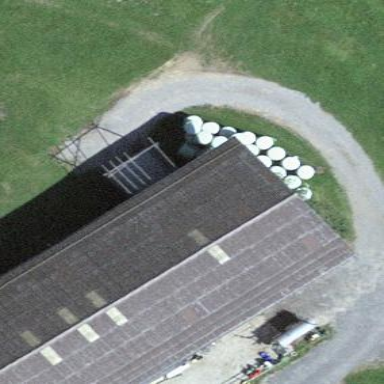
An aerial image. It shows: Farm building.